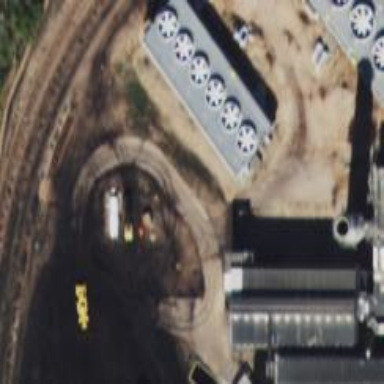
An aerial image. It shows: Industrial building used for cooling.